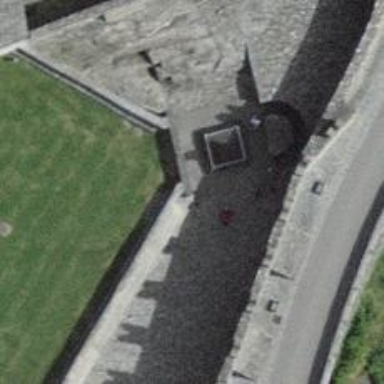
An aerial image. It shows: Historical city wall serving as barrier.